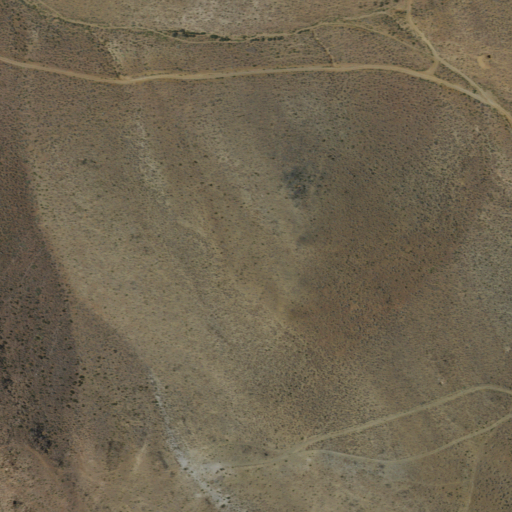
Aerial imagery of mountains in California named El Paso Mountains containing only shrub